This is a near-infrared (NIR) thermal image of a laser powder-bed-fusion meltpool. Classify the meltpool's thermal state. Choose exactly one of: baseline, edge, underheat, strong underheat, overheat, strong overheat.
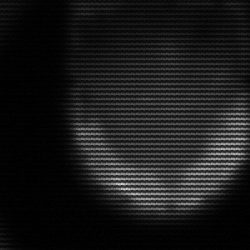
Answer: edge